Here is a 2-D grayscale rendering of raw rotating-machine vibration samples (signal-to-image). Classify the rotor condition as one of: normal, misalignment, unbalance, looseness.
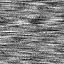
Answer: normal